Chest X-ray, PA view. Patient: 58 years old, sex F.
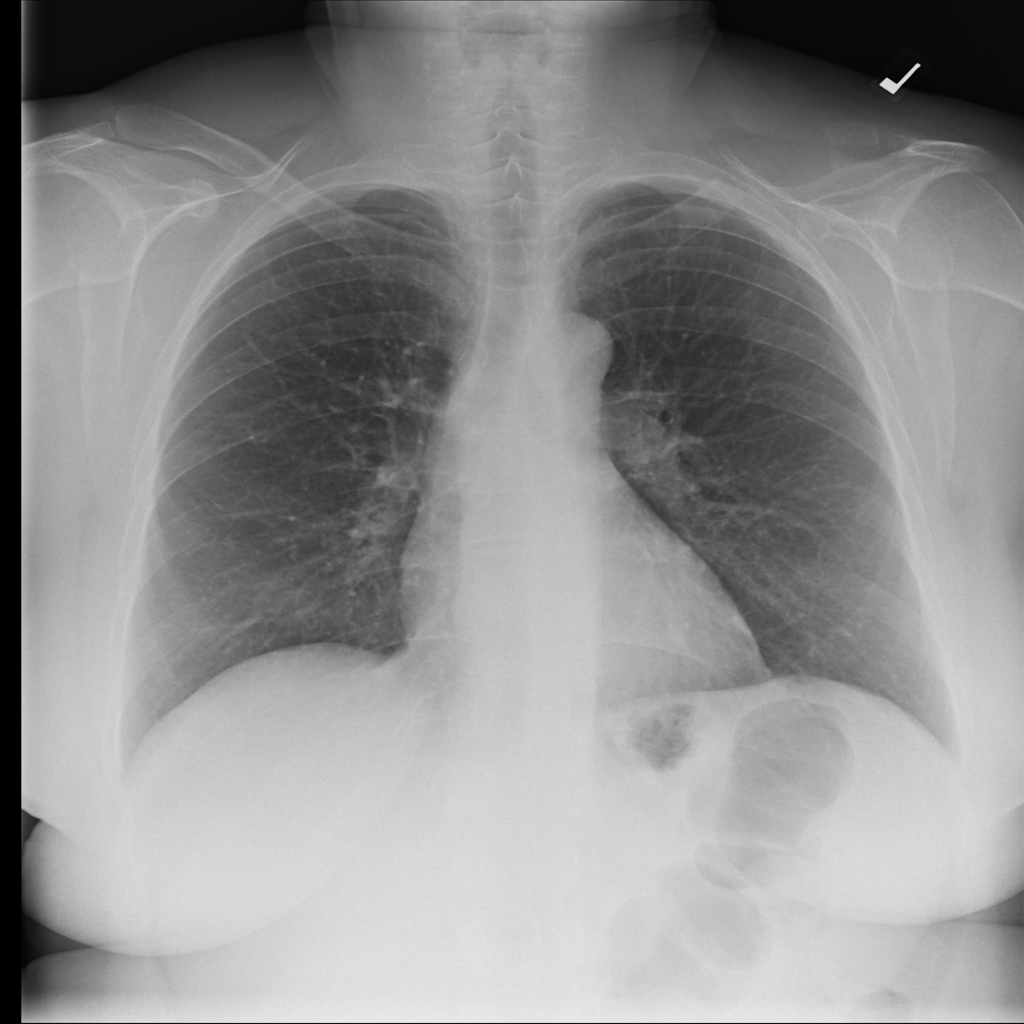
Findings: No Finding